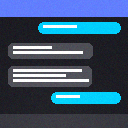
Screen state: on